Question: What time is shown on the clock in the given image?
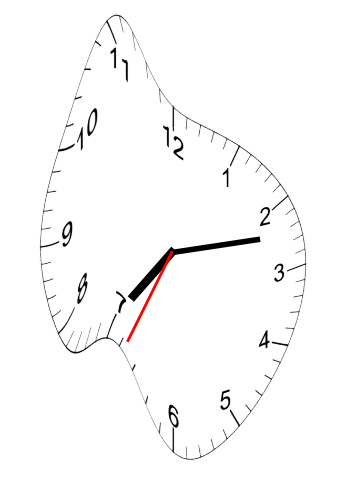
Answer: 07:12:34